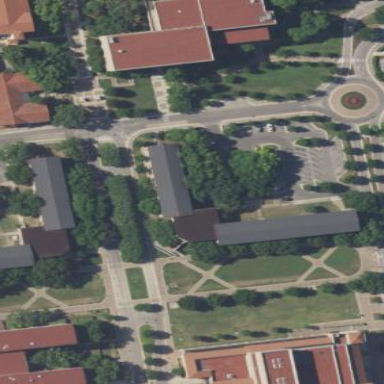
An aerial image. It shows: Dormitory building.